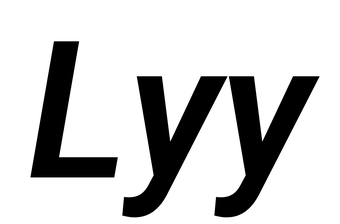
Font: Roboto-Italic_SemiBold_Italic